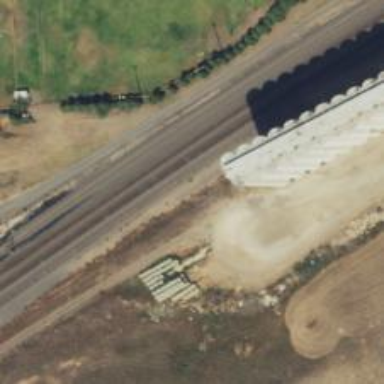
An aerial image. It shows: Railway track.